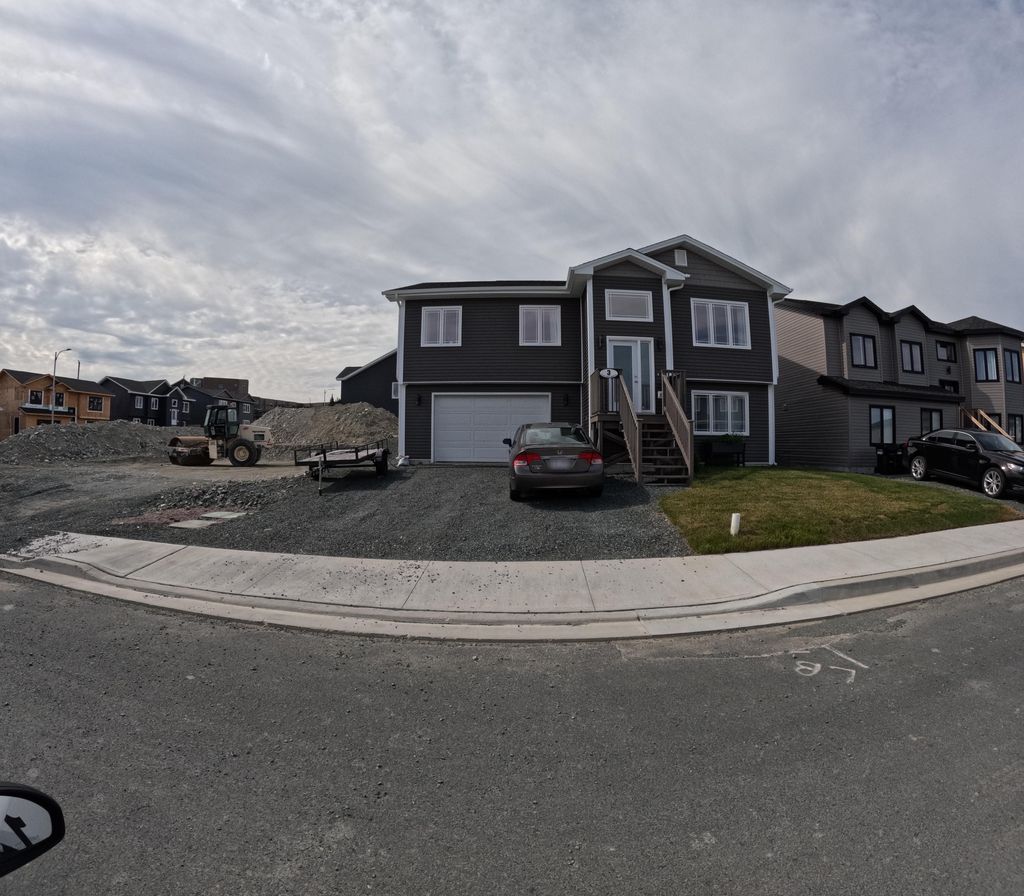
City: st_johns